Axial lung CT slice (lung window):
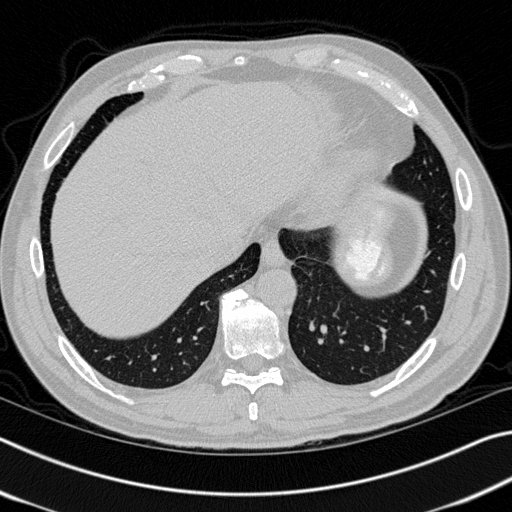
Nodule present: no